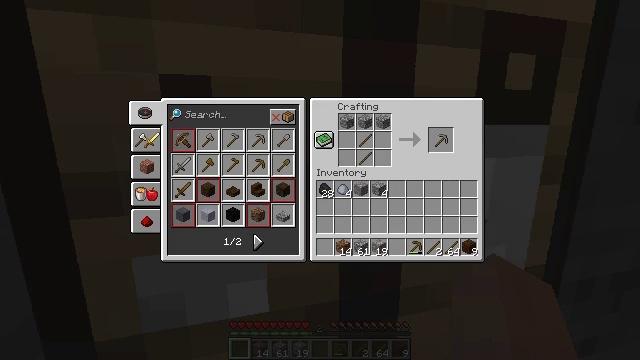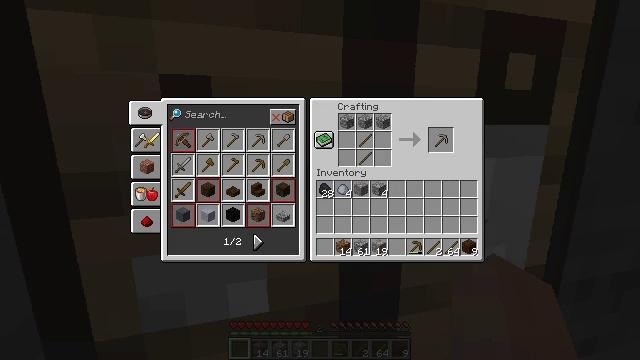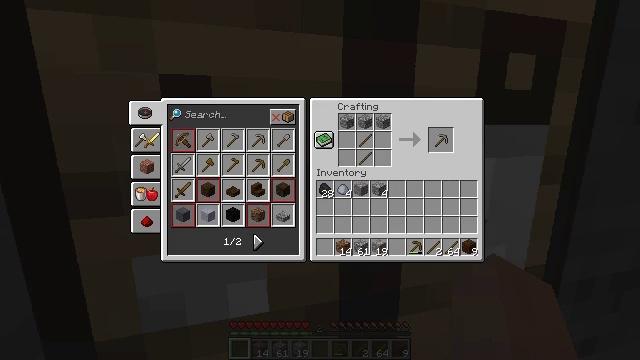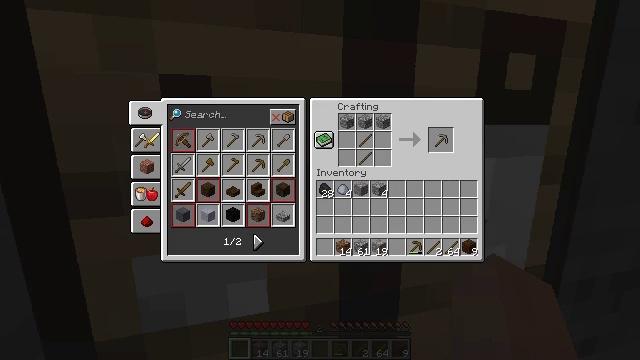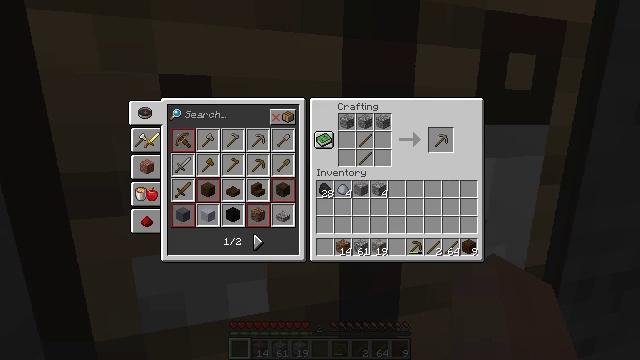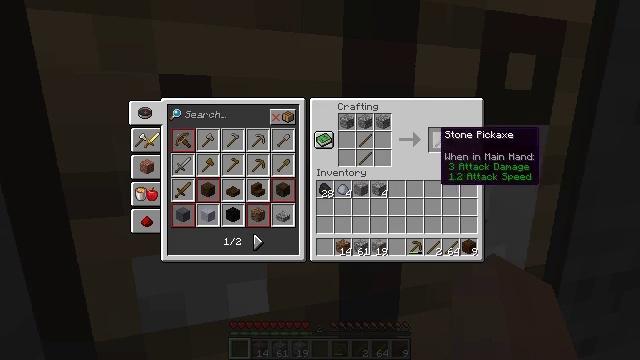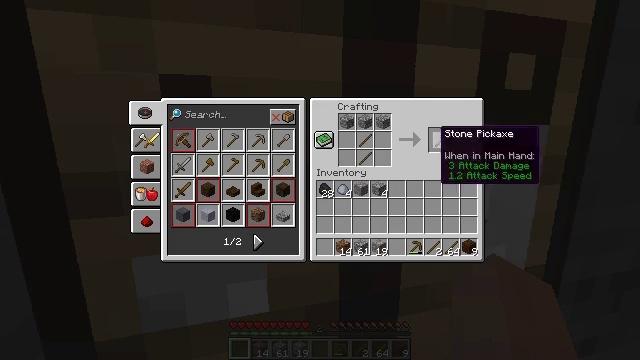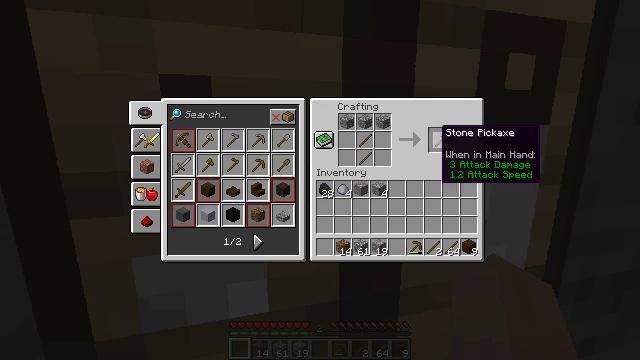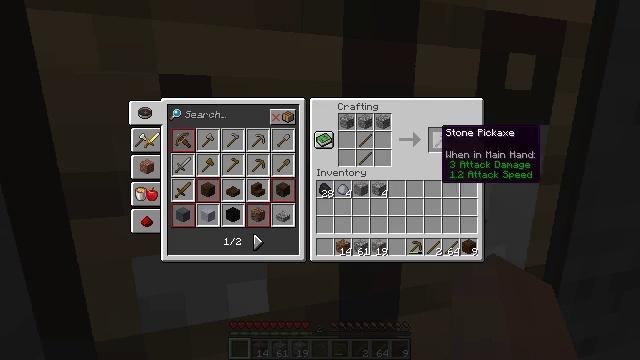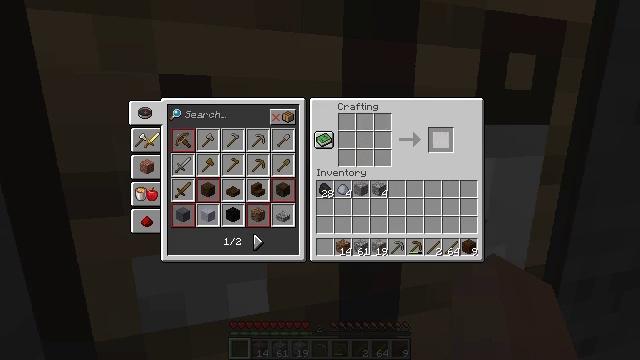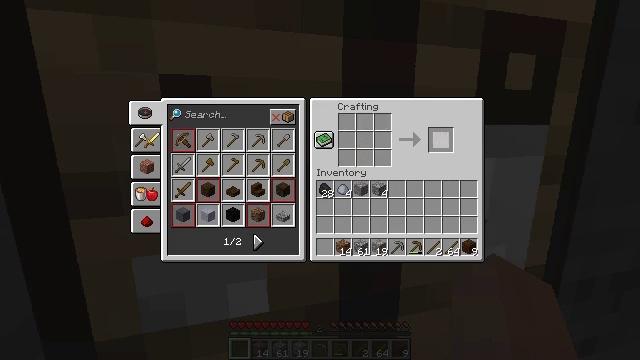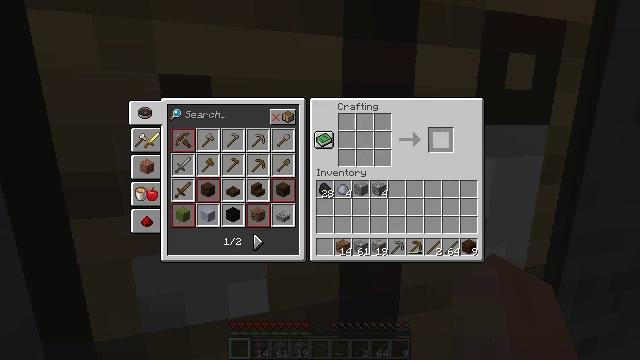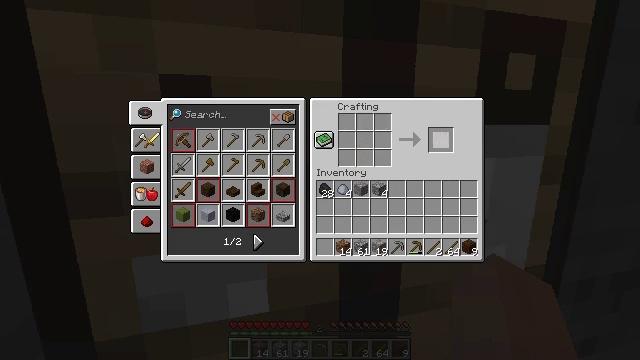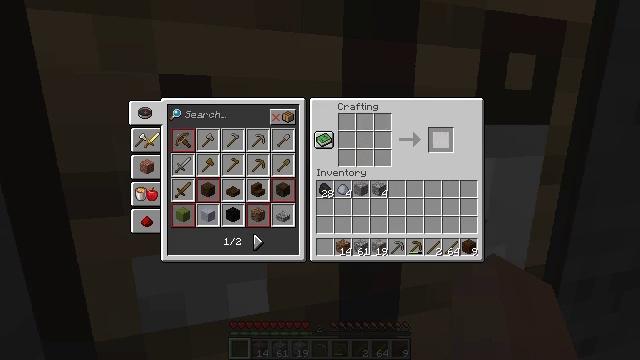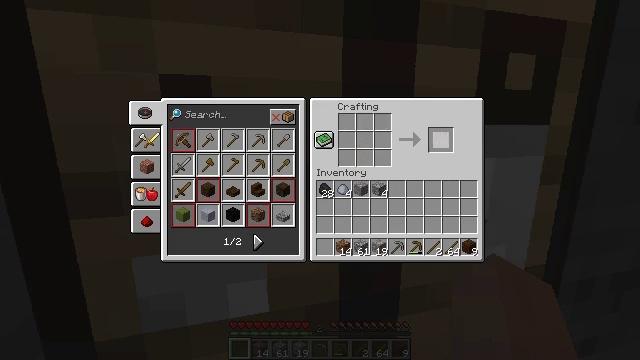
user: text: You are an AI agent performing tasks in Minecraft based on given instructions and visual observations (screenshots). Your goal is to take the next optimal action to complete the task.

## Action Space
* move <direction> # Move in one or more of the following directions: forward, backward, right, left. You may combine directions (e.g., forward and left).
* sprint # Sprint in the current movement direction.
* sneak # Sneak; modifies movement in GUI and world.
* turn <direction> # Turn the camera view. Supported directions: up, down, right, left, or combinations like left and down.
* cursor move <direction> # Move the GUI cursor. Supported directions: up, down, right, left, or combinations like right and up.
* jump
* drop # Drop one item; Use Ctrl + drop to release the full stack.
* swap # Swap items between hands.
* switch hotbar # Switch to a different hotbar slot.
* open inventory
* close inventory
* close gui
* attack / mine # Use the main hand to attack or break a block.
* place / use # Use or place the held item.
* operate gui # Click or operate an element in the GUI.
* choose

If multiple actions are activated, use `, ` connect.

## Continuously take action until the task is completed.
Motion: motion action
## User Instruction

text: Put cobblestone and sticks in the crafting grid to make a stone pickaxe.
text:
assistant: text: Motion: no_op
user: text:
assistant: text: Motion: no_op
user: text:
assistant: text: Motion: no_op
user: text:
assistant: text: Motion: sneak
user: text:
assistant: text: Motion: sneak
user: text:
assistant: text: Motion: sneak
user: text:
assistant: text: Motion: sneak
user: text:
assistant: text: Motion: sneak
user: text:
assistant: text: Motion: sneak
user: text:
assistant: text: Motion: sneak
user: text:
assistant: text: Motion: sneak, operate gui
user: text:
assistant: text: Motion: sneak, operate gui
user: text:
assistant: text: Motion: sneak, operate gui
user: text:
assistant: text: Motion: sneak
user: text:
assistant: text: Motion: sneak
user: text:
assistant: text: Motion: sneak
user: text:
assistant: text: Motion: no_op